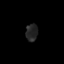
Tissue: lung
Cell type: Myeloid cells
Senescence score: 0.5556
Nuclear area (px): 200
Mean DAPI intensity: 37.785